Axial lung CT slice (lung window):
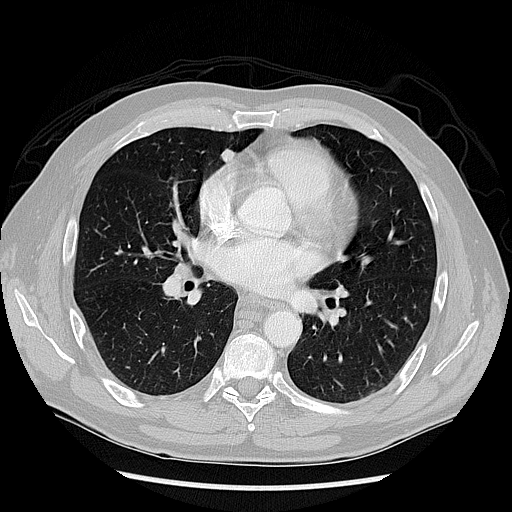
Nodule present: yes
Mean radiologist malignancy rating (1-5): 2.25